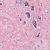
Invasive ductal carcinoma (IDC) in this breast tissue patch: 1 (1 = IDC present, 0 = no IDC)